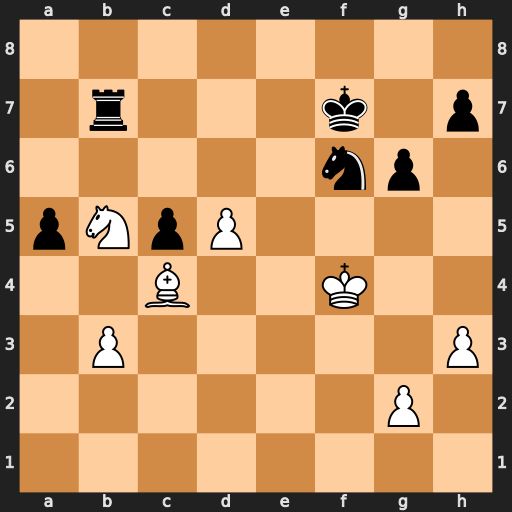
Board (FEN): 8/1r3k1p/5np1/pNpP4/2B2K2/1P5P/6P1/8
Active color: w
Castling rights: -
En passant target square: -
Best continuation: Nd6+ Ke7 Nxb7